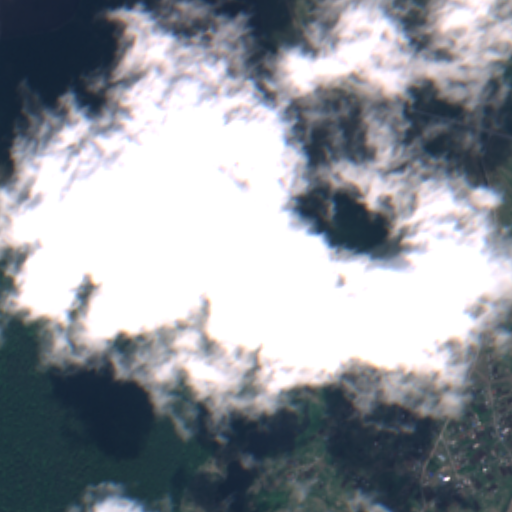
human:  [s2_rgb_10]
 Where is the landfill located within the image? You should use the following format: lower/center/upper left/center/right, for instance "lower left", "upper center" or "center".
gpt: The landfill is located in the upper right of the image.
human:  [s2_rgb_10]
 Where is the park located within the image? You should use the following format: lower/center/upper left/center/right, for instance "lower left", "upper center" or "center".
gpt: The park is located in the upper right of the image.
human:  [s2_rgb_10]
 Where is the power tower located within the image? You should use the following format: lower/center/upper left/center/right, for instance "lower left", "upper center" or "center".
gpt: The power tower is located in the upper right of the image.
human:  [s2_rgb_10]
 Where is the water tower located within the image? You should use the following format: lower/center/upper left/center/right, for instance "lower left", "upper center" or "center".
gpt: The water tower is located in the center right of the image.
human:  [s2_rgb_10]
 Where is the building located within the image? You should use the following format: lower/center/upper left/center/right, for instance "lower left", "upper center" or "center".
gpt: There is no building in the image.